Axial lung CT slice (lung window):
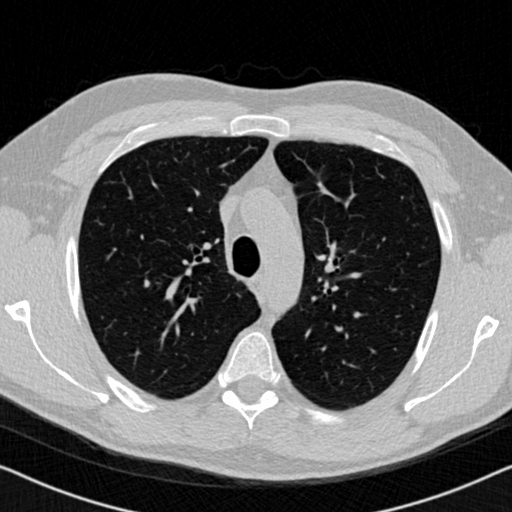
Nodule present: no